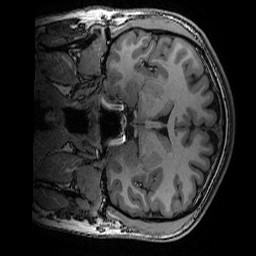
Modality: T1w
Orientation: coronal
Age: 21
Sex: male
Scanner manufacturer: ge
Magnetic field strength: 3 T
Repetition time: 0.007 s
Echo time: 0.00342 s